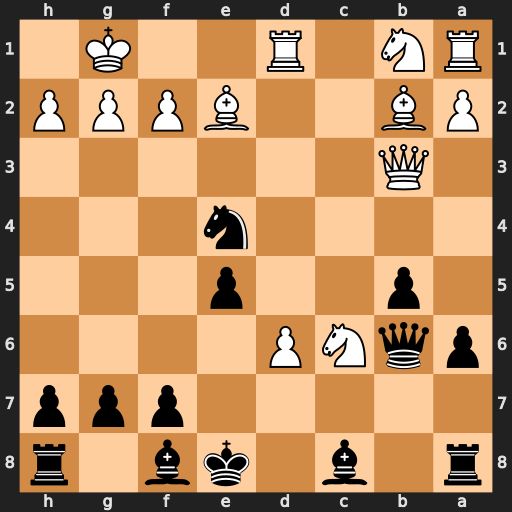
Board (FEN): r1b1kb1r/5ppp/pqNP4/1p2p3/4n3/1Q6/PB2BPPP/RN1R2K1
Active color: b
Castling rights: kq
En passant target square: -
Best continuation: Qxf2+ Kh1 Qxe2 Nd2 Nf2+